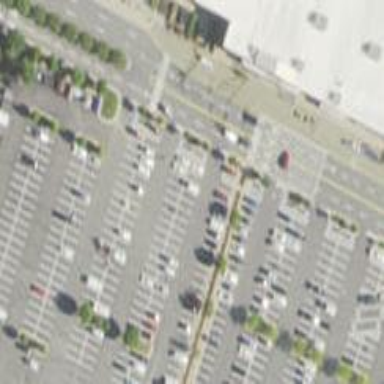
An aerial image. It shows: Parking space is available.